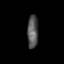
Tissue: prostate
Cell type: T cells
Senescence score: 0.2949
Nuclear area (px): 347
Mean DAPI intensity: 87.403